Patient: sex M, age 34
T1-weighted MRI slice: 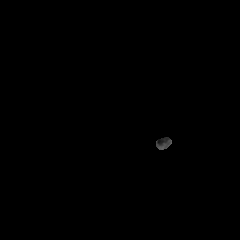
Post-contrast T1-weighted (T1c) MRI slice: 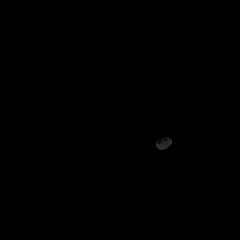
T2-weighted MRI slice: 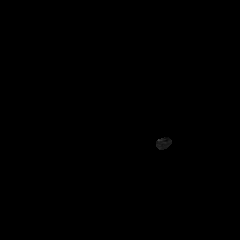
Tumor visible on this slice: no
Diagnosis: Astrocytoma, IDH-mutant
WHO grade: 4